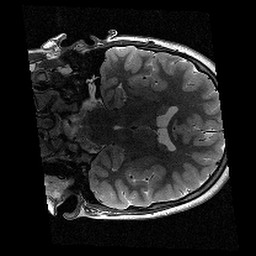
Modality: T2w
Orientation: coronal
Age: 10
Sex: male
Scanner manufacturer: siemens
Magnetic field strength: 3 T
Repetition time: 9.23 s
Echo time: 0.067 s